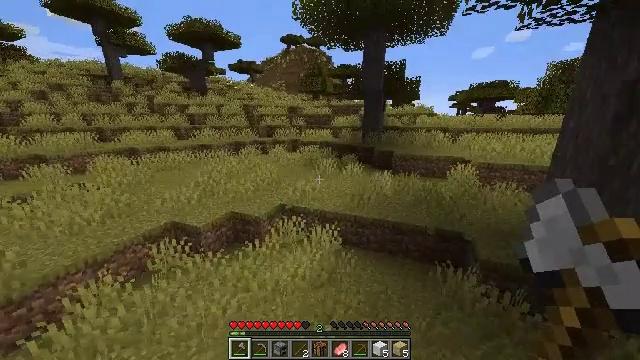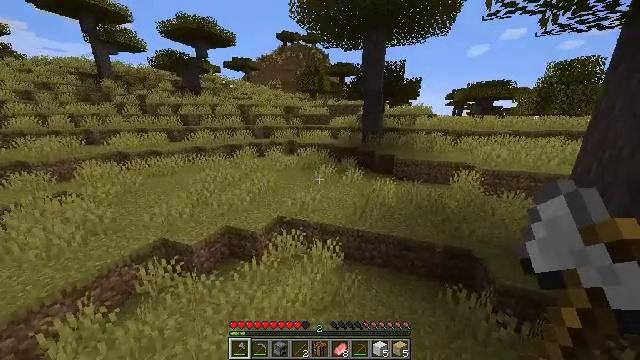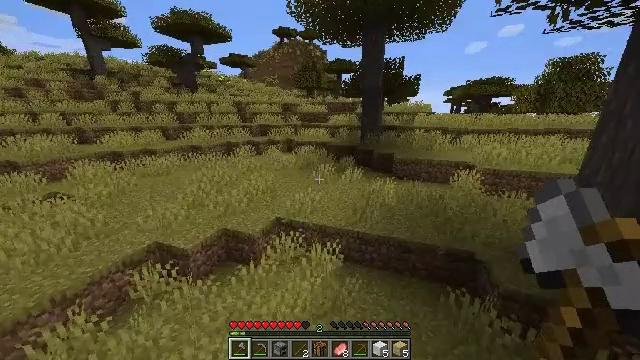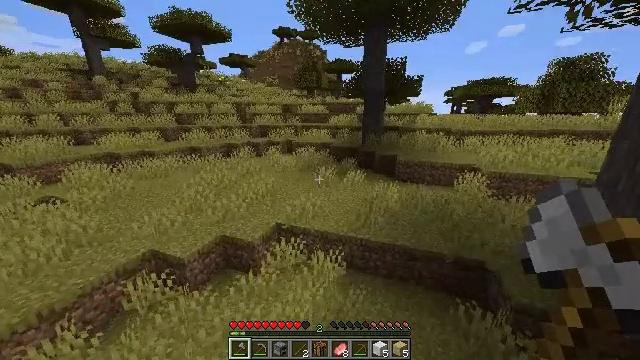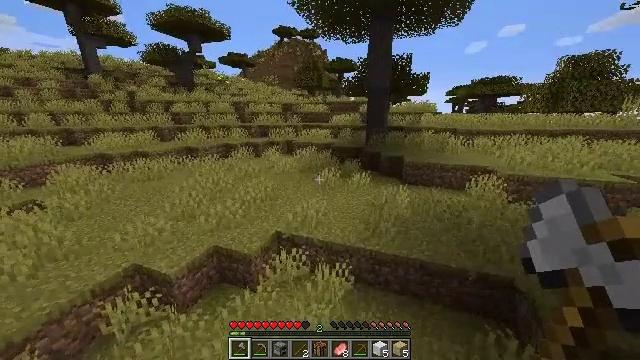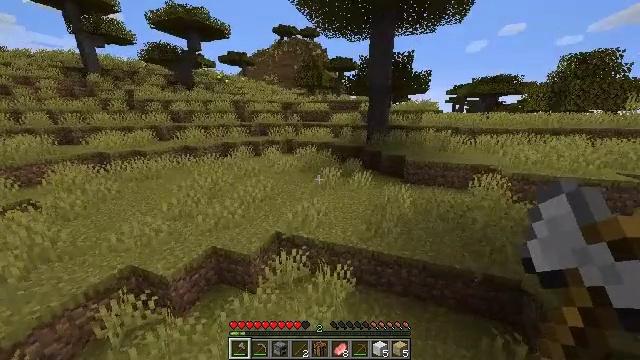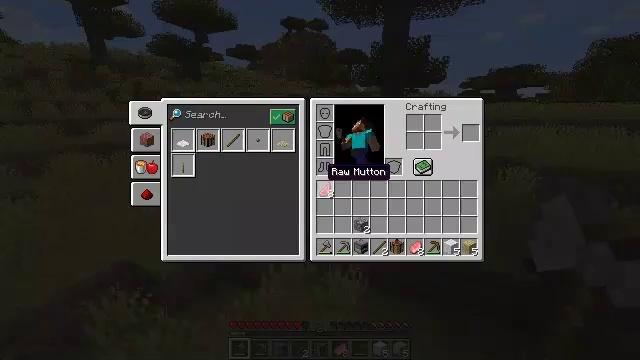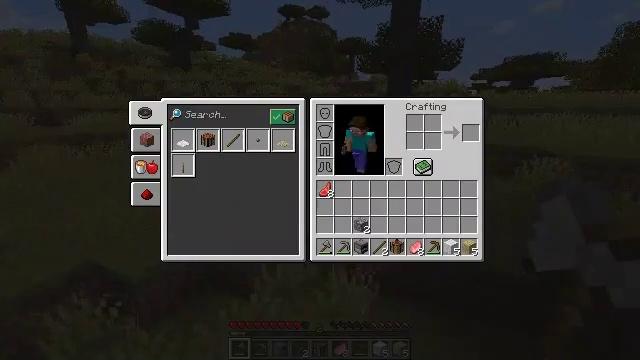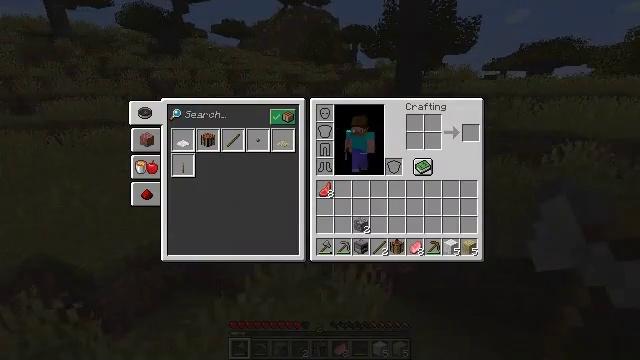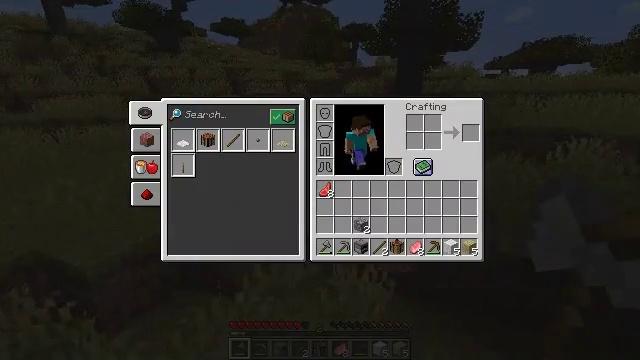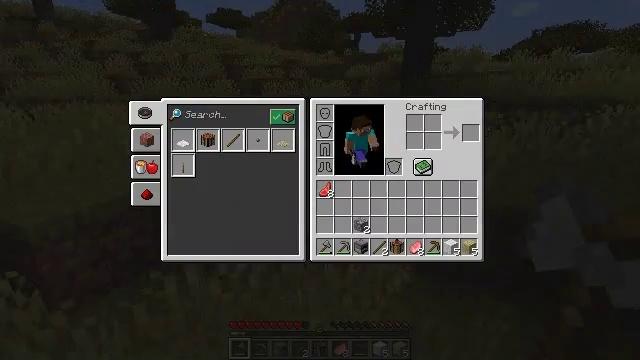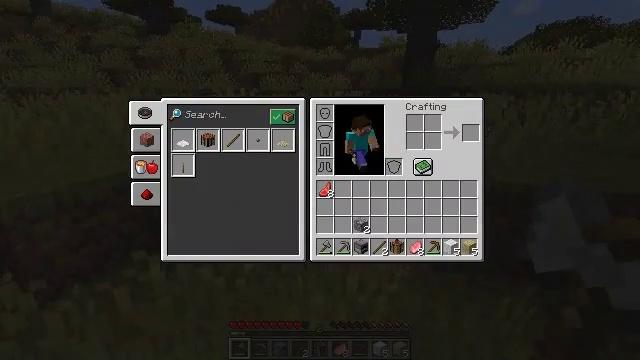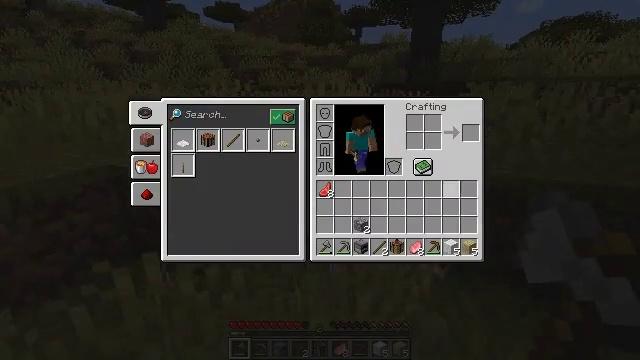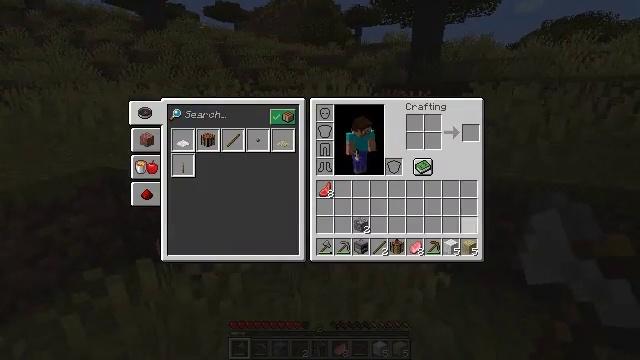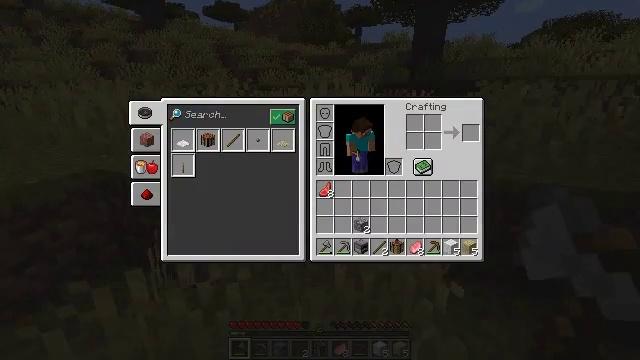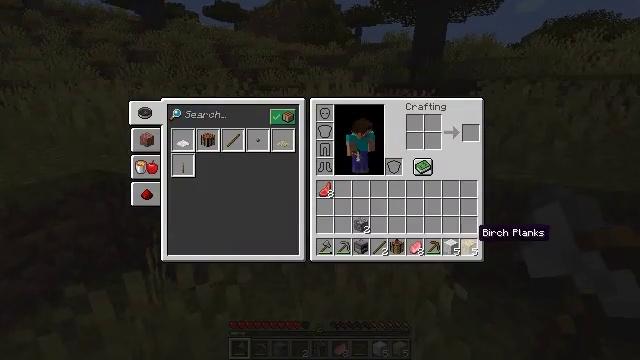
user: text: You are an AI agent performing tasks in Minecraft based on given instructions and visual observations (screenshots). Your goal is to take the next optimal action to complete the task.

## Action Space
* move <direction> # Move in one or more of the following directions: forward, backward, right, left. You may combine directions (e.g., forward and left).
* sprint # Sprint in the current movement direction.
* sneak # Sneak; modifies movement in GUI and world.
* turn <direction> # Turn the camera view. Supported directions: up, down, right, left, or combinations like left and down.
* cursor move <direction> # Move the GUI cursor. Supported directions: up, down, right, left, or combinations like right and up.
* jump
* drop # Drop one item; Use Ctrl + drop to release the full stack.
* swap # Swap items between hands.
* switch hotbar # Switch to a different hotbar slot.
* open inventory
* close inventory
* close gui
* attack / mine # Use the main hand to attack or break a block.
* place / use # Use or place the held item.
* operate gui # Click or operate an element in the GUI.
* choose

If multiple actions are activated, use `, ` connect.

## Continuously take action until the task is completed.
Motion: motion action
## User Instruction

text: Kill the pig.
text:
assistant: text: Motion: move forward, sprint, jump
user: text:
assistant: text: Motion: move forward, sprint, jump
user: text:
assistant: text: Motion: move forward, sprint, jump
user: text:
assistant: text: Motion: move forward, sprint, jump
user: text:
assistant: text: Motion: move forward, sprint, jump
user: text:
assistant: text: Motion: move forward, turn left and down, open inventory
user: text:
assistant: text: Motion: cursor move right, open inventory
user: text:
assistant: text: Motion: cursor move right, open inventory
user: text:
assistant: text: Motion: cursor move right
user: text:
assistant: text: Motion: cursor move right
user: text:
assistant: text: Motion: no_op
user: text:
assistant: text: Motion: cursor move right and down
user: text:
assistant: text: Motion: cursor move right and down
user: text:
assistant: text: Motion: cursor move down
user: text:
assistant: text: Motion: no_op
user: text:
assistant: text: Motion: cursor move left
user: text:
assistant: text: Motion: cursor move left
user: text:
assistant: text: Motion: close inventory
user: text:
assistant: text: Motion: turn left, close inventory
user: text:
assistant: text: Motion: turn left and up, close inventory
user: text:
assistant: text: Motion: move forward, turn left and up, close inventory
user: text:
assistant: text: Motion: move forward, sprint, close inventory
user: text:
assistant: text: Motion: move forward, sprint
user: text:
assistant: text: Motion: move forward, sprint
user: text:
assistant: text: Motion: move forward, sprint
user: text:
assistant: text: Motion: move forward, sprint
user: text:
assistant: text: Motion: move forward, sprint, jump
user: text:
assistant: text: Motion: move forward, sprint, jump
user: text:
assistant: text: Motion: move forward, sprint, jump
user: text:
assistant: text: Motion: move forward, sprint, turn left, jump